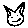
Label: cat